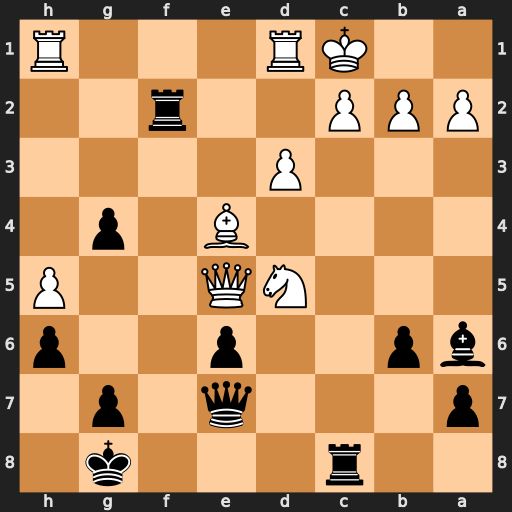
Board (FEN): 2r3k1/p3q1p1/bp2p2p/3NQ2P/4B1p1/3P4/PPP2r2/2KR3R
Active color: b
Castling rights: -
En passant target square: -
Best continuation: Rcxc2+ Kb1 Rxb2+ Qxb2 Rxb2+ Kxb2 exd5